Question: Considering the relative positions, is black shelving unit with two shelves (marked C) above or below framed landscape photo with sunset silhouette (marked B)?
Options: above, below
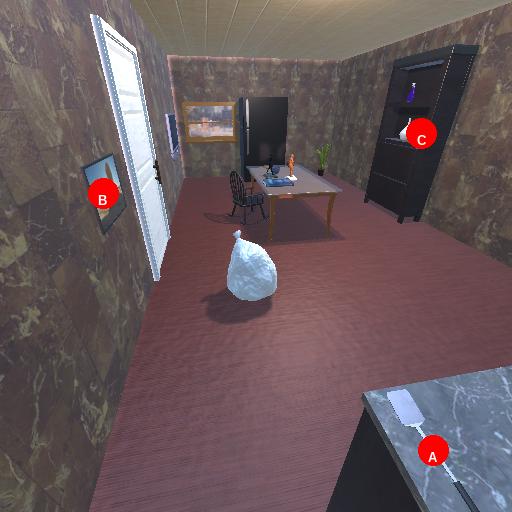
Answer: above